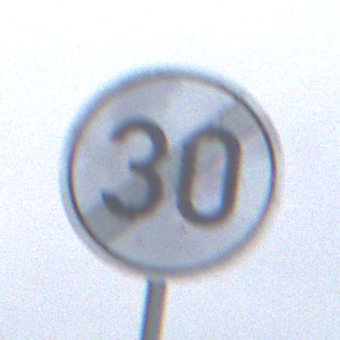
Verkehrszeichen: EndeGeschwindigkeit30
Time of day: MorningAfternoon
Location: Outdoor (Suburban)
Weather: Overcast
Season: NotSpecified
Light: Natural